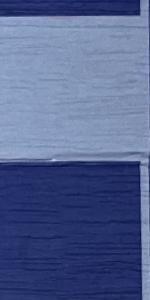
Label: Empty